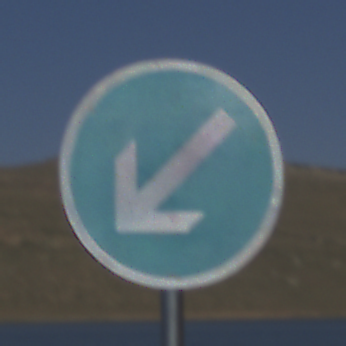
Verkehrszeichen: VorgeschriebeneVorbeifahrtLinks
Umgebung: Outdoor, Nature
Tageszeit: MorningAfternoon
Wetter: Clear
Licht: Natural
Jahreszeit: NotSpecified
Kontrast: HighContrast